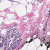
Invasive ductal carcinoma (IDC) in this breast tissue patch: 0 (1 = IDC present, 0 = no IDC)